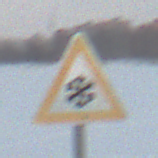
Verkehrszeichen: SchneeOderEisglaette
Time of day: SunriseSunset
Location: Outdoor (Nature)
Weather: PartlyCloudy
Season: NotSpecified
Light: Natural